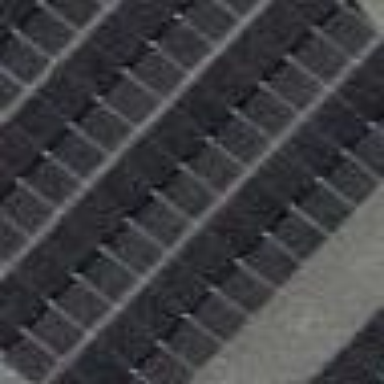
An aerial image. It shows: Solar photovoltaic panel generator.